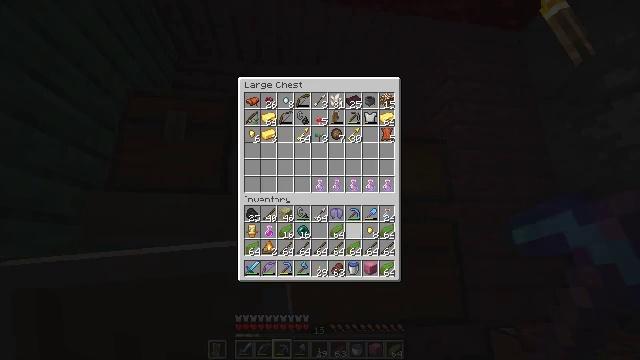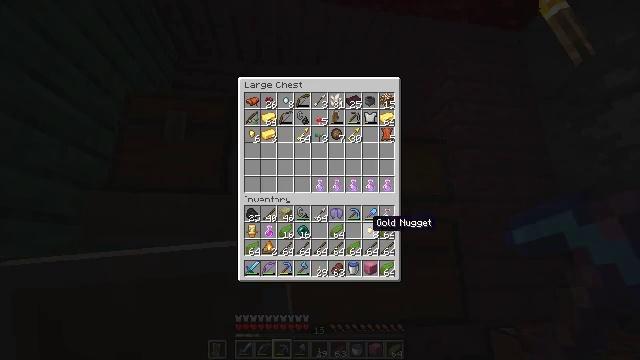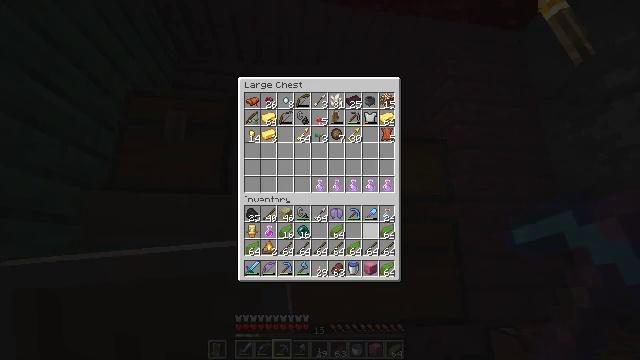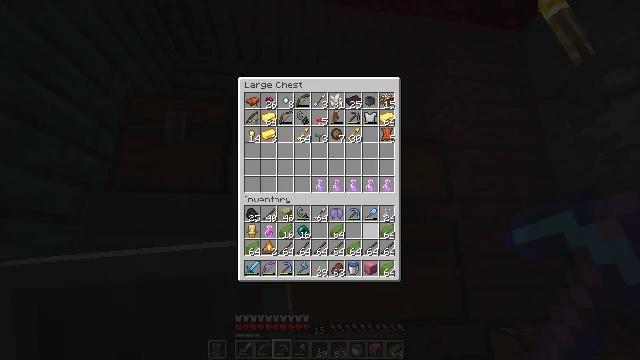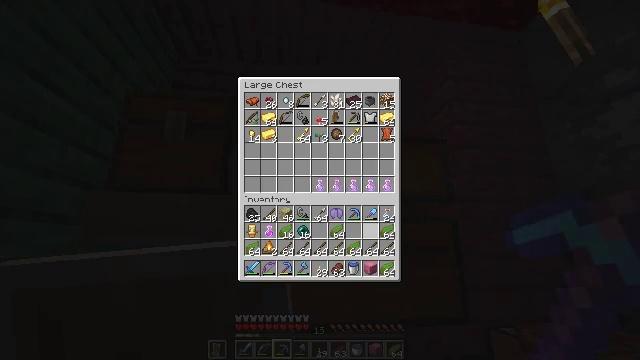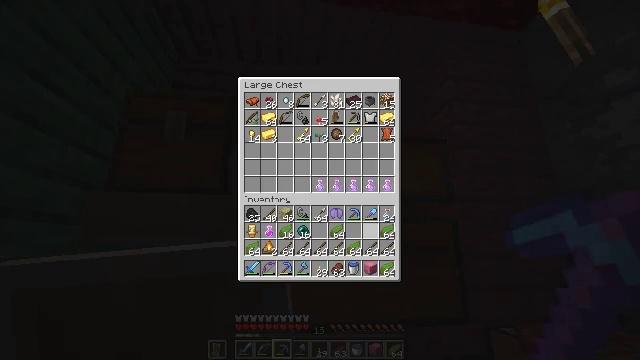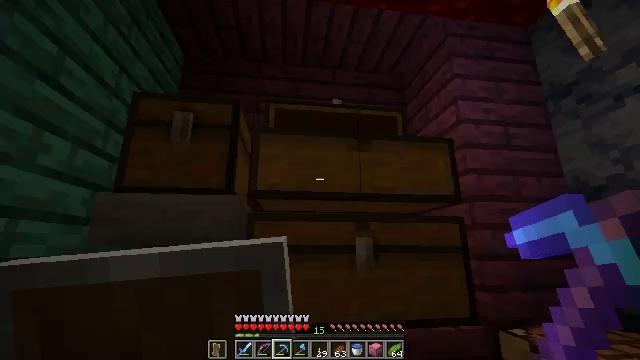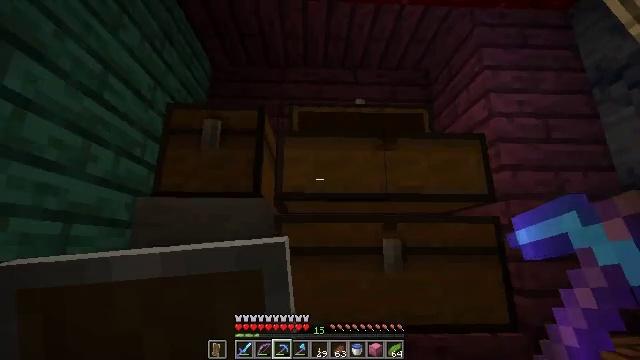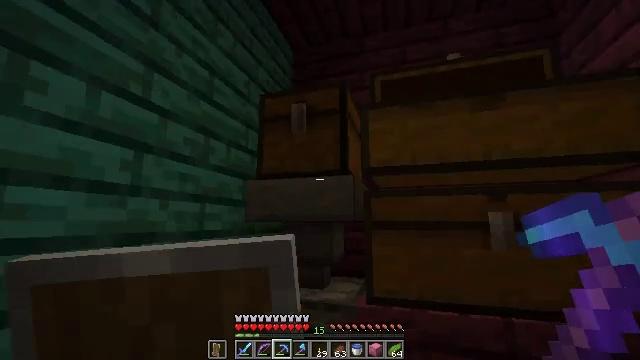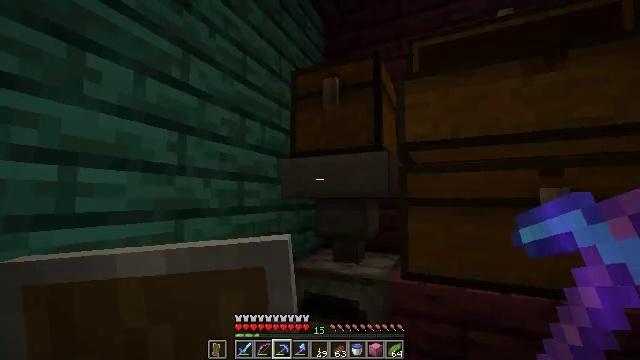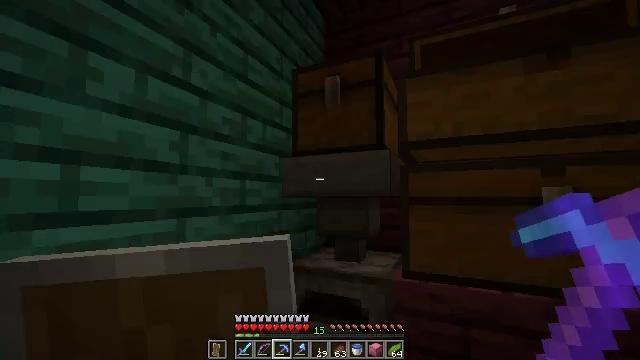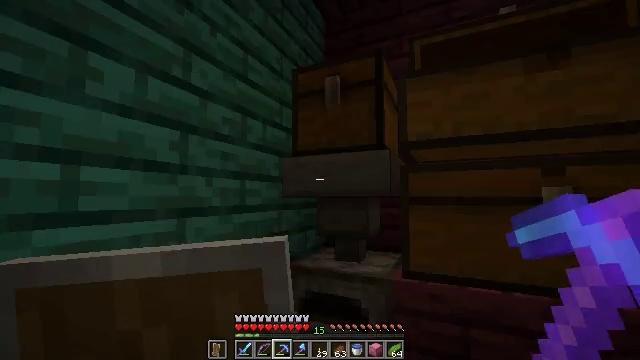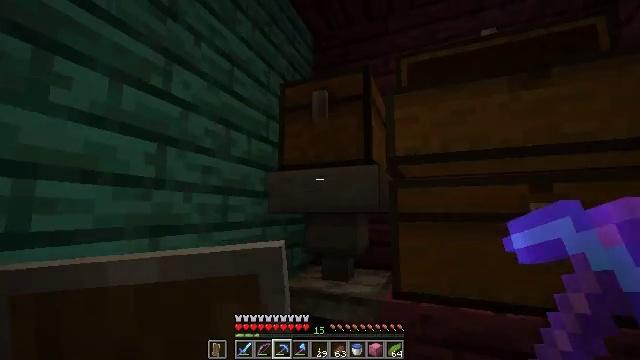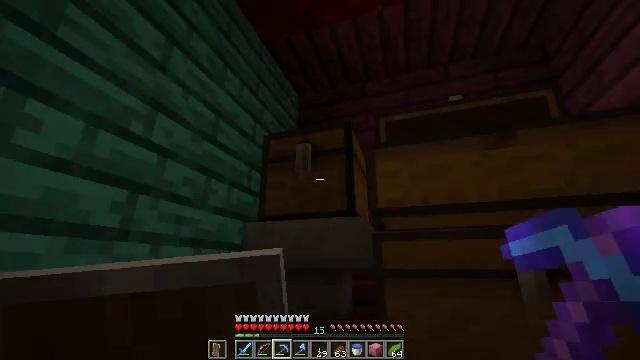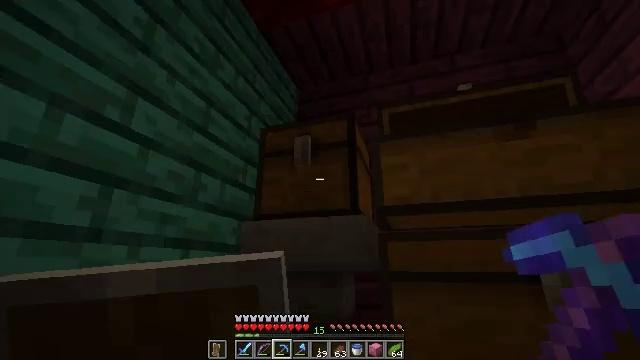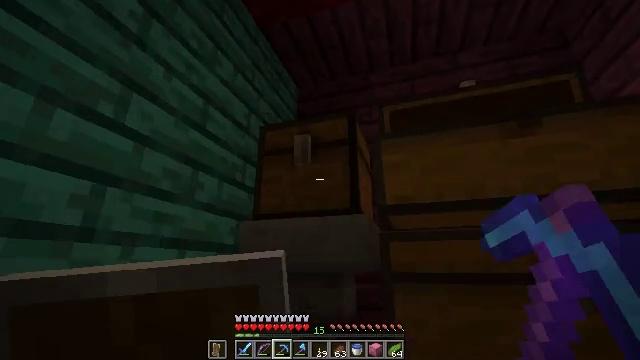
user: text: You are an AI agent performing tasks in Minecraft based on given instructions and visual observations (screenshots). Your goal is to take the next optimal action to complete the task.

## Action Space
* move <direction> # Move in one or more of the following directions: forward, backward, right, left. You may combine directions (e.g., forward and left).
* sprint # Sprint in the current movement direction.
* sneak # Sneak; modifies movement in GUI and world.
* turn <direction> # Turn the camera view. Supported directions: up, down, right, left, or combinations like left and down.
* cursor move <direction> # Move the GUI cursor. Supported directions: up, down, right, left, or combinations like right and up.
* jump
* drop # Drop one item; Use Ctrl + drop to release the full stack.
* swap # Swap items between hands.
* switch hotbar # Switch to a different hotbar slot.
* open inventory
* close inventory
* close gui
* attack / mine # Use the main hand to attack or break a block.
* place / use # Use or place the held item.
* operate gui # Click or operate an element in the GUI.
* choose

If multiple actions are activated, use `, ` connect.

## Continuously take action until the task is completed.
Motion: motion action
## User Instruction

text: Collect crimson planks from the environment.
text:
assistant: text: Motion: sneak, cursor move right
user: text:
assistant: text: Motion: sneak, operate gui
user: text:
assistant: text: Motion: sneak, operate gui
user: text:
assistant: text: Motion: sneak
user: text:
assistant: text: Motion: no_op
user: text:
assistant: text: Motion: cursor move left
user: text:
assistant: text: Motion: turn left, close gui
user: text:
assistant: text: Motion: turn left and down
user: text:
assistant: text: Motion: turn left and down
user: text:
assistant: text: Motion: no_op
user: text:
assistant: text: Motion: no_op
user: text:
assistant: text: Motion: move forward, turn right and up
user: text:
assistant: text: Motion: move forward, turn right and up
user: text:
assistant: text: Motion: use / place
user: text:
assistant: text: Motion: use / place
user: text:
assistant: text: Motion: no_op
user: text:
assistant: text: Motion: no_op
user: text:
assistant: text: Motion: no_op
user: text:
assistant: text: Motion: open gui
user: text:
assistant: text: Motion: no_op
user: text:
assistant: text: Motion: sneak
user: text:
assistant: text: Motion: sneak, cursor move right and down
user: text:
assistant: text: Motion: sneak, cursor move right and up
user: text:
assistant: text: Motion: sneak, cursor move left and up
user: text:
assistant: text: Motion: sneak
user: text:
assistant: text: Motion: sneak, operate gui
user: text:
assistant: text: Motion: sneak, cursor move right and down, operate gui
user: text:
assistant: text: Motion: sneak, operate gui
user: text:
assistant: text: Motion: sneak, operate gui
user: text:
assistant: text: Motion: sneak, cursor move right and up